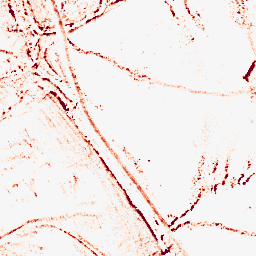
Category: morphological
Decomposition family: morphological_rect
Decomposition parameters: operation: opening
width: 5
height: 5
Upsampling method: regularized
Upsampling parameters: scale: 2
lambda_reg: 0.001
Upsampling scale: 2